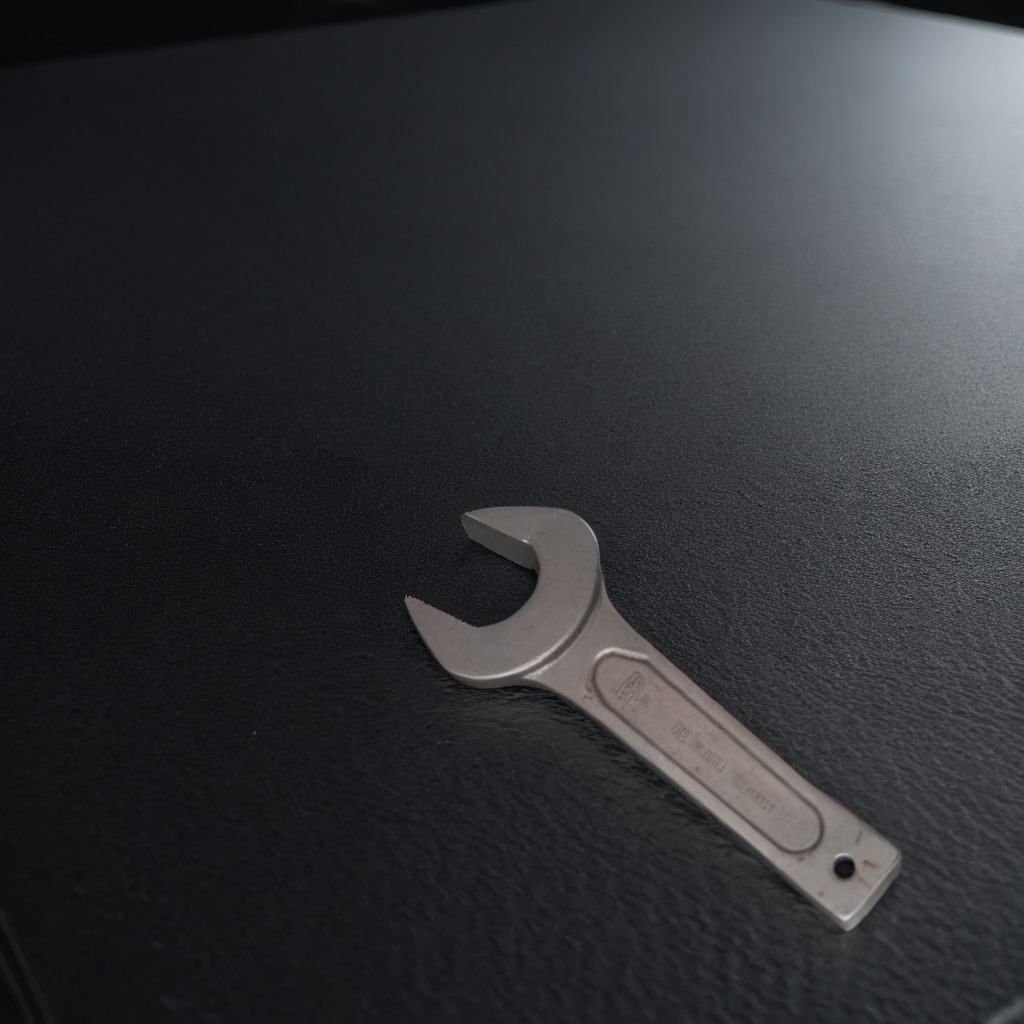
An wrench lies on the granite tabletop.